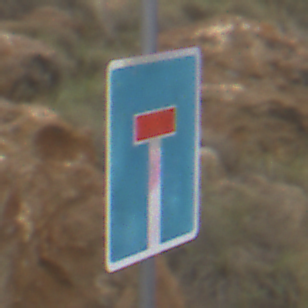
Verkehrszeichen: Sackgasse
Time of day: Midday
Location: Outdoor (Nature)
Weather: Overcast
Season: NotSpecified
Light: Natural